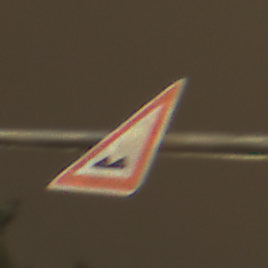
Verkehrszeichen: UnebeneFahrbahn
Umgebung: Outdoor, Urban
Tageszeit: Night
Wetter: Overcast
Licht: Artificial
Jahreszeit: NotSpecified
Kontrast: HighContrast